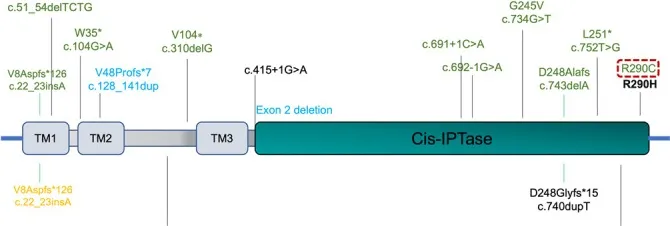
NUS1 pathogenic variants and related phenotypes. The figure summarizes the pathogenic variants reported in the literature in the NUS1 gene, highlighting their position on the gene, and associated phenotype: ataxia (orange), ID (light blue), or both (green) with epilepsy (upper part of the figure) or without epilepsy (lower part of the figure). Myoclonus was reported in all the listed variants except for c.869G>A (p. Arg290His) (homozygous), and c.743delA (p. Asp248Alafs). The only reported homozygous variant associated with CDG is bolded. Protein domains are labeled. TM: transmembrane. The new variant found in this report (likely pathogenic) is highlighted by the red box.
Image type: chart (chart)